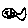
Label: fish